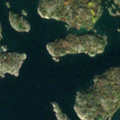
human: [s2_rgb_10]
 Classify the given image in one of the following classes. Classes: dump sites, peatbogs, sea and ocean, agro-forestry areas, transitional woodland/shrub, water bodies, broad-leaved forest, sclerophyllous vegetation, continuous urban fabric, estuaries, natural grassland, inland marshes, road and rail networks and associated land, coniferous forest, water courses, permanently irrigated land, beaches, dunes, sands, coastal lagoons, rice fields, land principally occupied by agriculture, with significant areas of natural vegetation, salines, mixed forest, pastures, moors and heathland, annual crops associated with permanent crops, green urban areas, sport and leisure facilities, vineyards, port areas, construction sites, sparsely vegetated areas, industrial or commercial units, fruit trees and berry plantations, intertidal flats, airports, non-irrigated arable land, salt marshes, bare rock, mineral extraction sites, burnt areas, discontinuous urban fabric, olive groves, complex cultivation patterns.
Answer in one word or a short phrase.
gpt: broad-leaved forest, sea and ocean